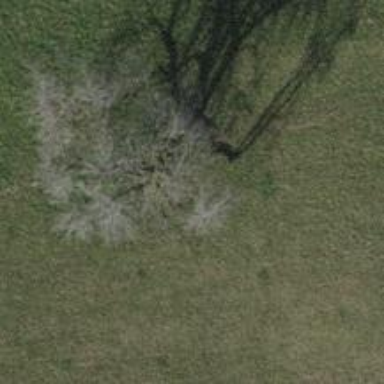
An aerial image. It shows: Single tag "natural: tree."